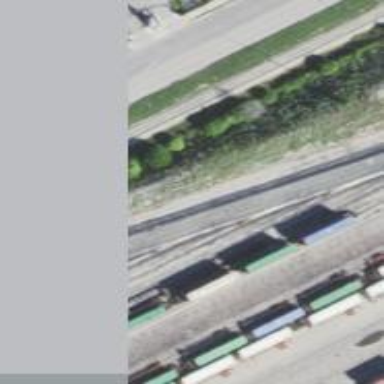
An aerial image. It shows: Railway yard.